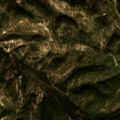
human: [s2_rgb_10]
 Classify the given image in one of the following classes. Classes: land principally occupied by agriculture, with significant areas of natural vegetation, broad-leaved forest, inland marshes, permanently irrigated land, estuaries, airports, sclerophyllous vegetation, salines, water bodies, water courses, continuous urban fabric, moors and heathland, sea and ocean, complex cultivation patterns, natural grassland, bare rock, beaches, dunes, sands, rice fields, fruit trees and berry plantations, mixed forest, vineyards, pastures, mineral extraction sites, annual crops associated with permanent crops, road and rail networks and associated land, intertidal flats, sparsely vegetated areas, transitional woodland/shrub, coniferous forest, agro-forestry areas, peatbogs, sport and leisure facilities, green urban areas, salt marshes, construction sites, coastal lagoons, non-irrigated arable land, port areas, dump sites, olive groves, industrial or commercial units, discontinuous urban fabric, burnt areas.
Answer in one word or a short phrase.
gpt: broad-leaved forest, mixed forest